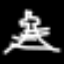
Label: The Eiffel Tower